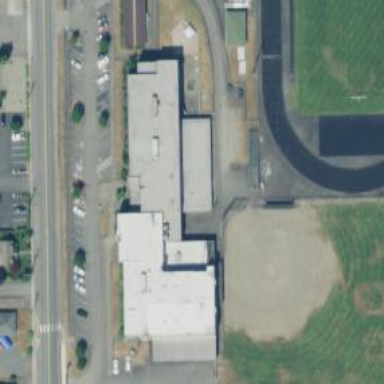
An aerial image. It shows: School.